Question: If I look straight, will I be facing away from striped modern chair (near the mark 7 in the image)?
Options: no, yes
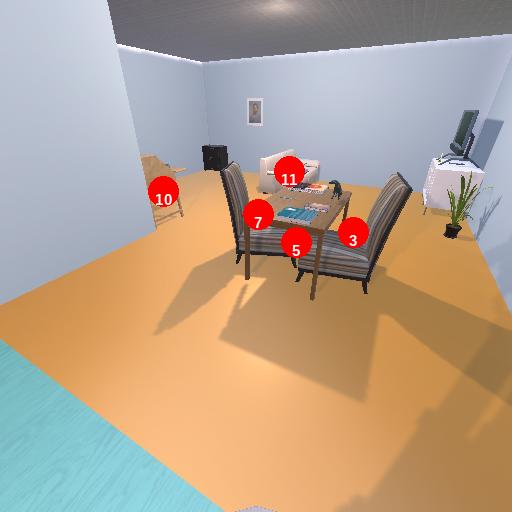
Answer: no